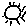
Label: sun